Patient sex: M
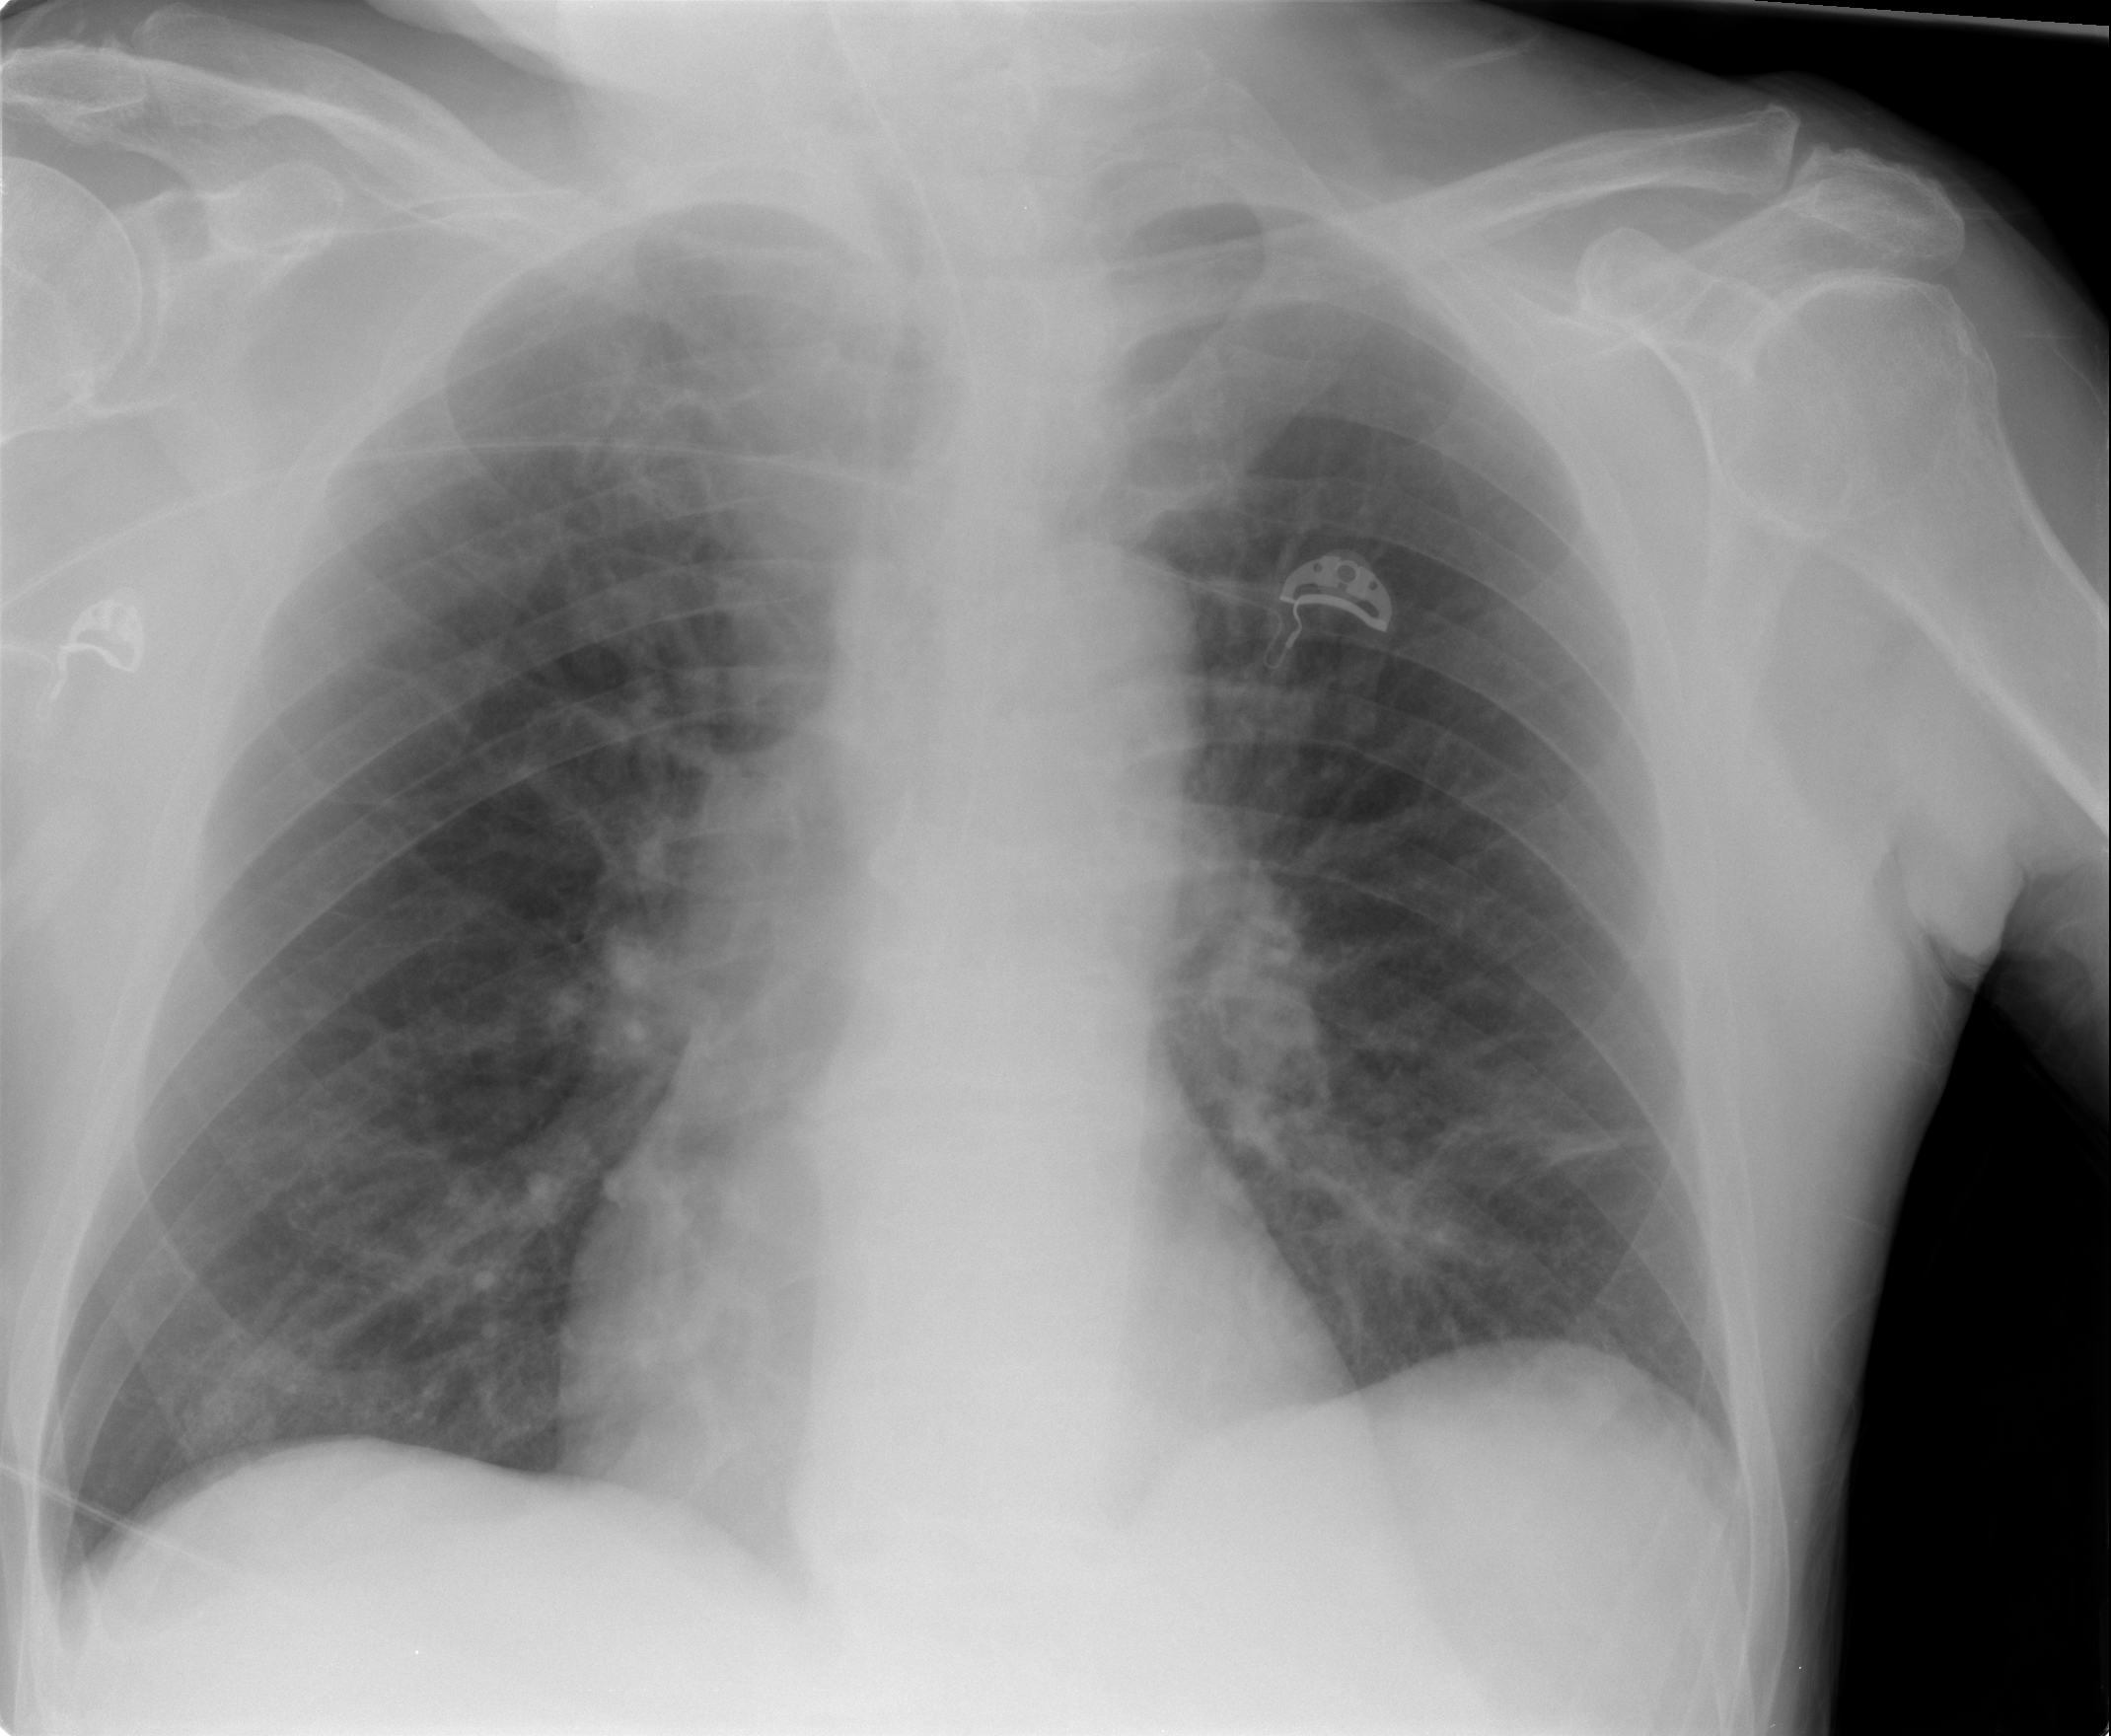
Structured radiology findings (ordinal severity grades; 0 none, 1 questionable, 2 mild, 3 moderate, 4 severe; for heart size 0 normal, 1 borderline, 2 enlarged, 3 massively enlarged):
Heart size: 0
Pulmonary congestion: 0
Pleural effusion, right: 0
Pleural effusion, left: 0
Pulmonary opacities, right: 0
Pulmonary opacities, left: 0
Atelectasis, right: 0
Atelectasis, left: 2